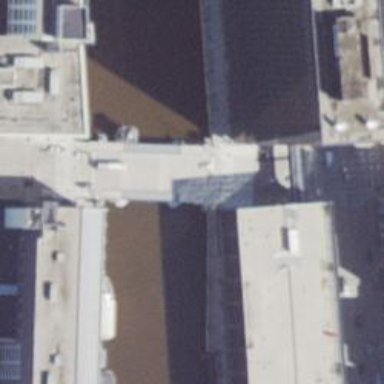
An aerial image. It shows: Lift bridge over footway.